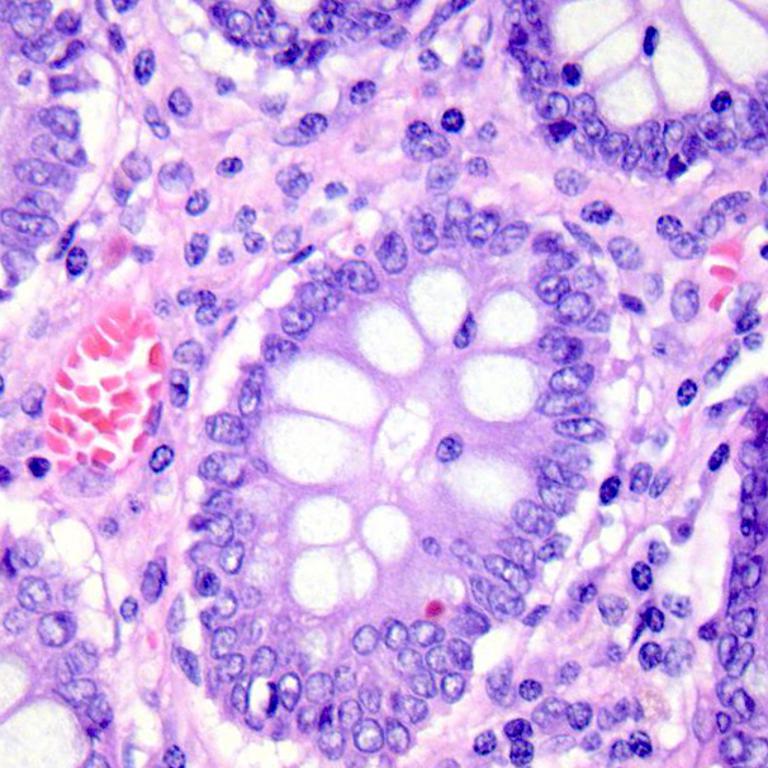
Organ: colon
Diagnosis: benign